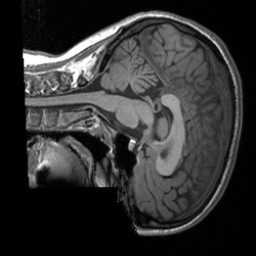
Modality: T1w
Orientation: sagittal
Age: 19
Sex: female
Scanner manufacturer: siemens
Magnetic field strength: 3 T
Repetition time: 1.9 s
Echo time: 0.00226 s